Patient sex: F
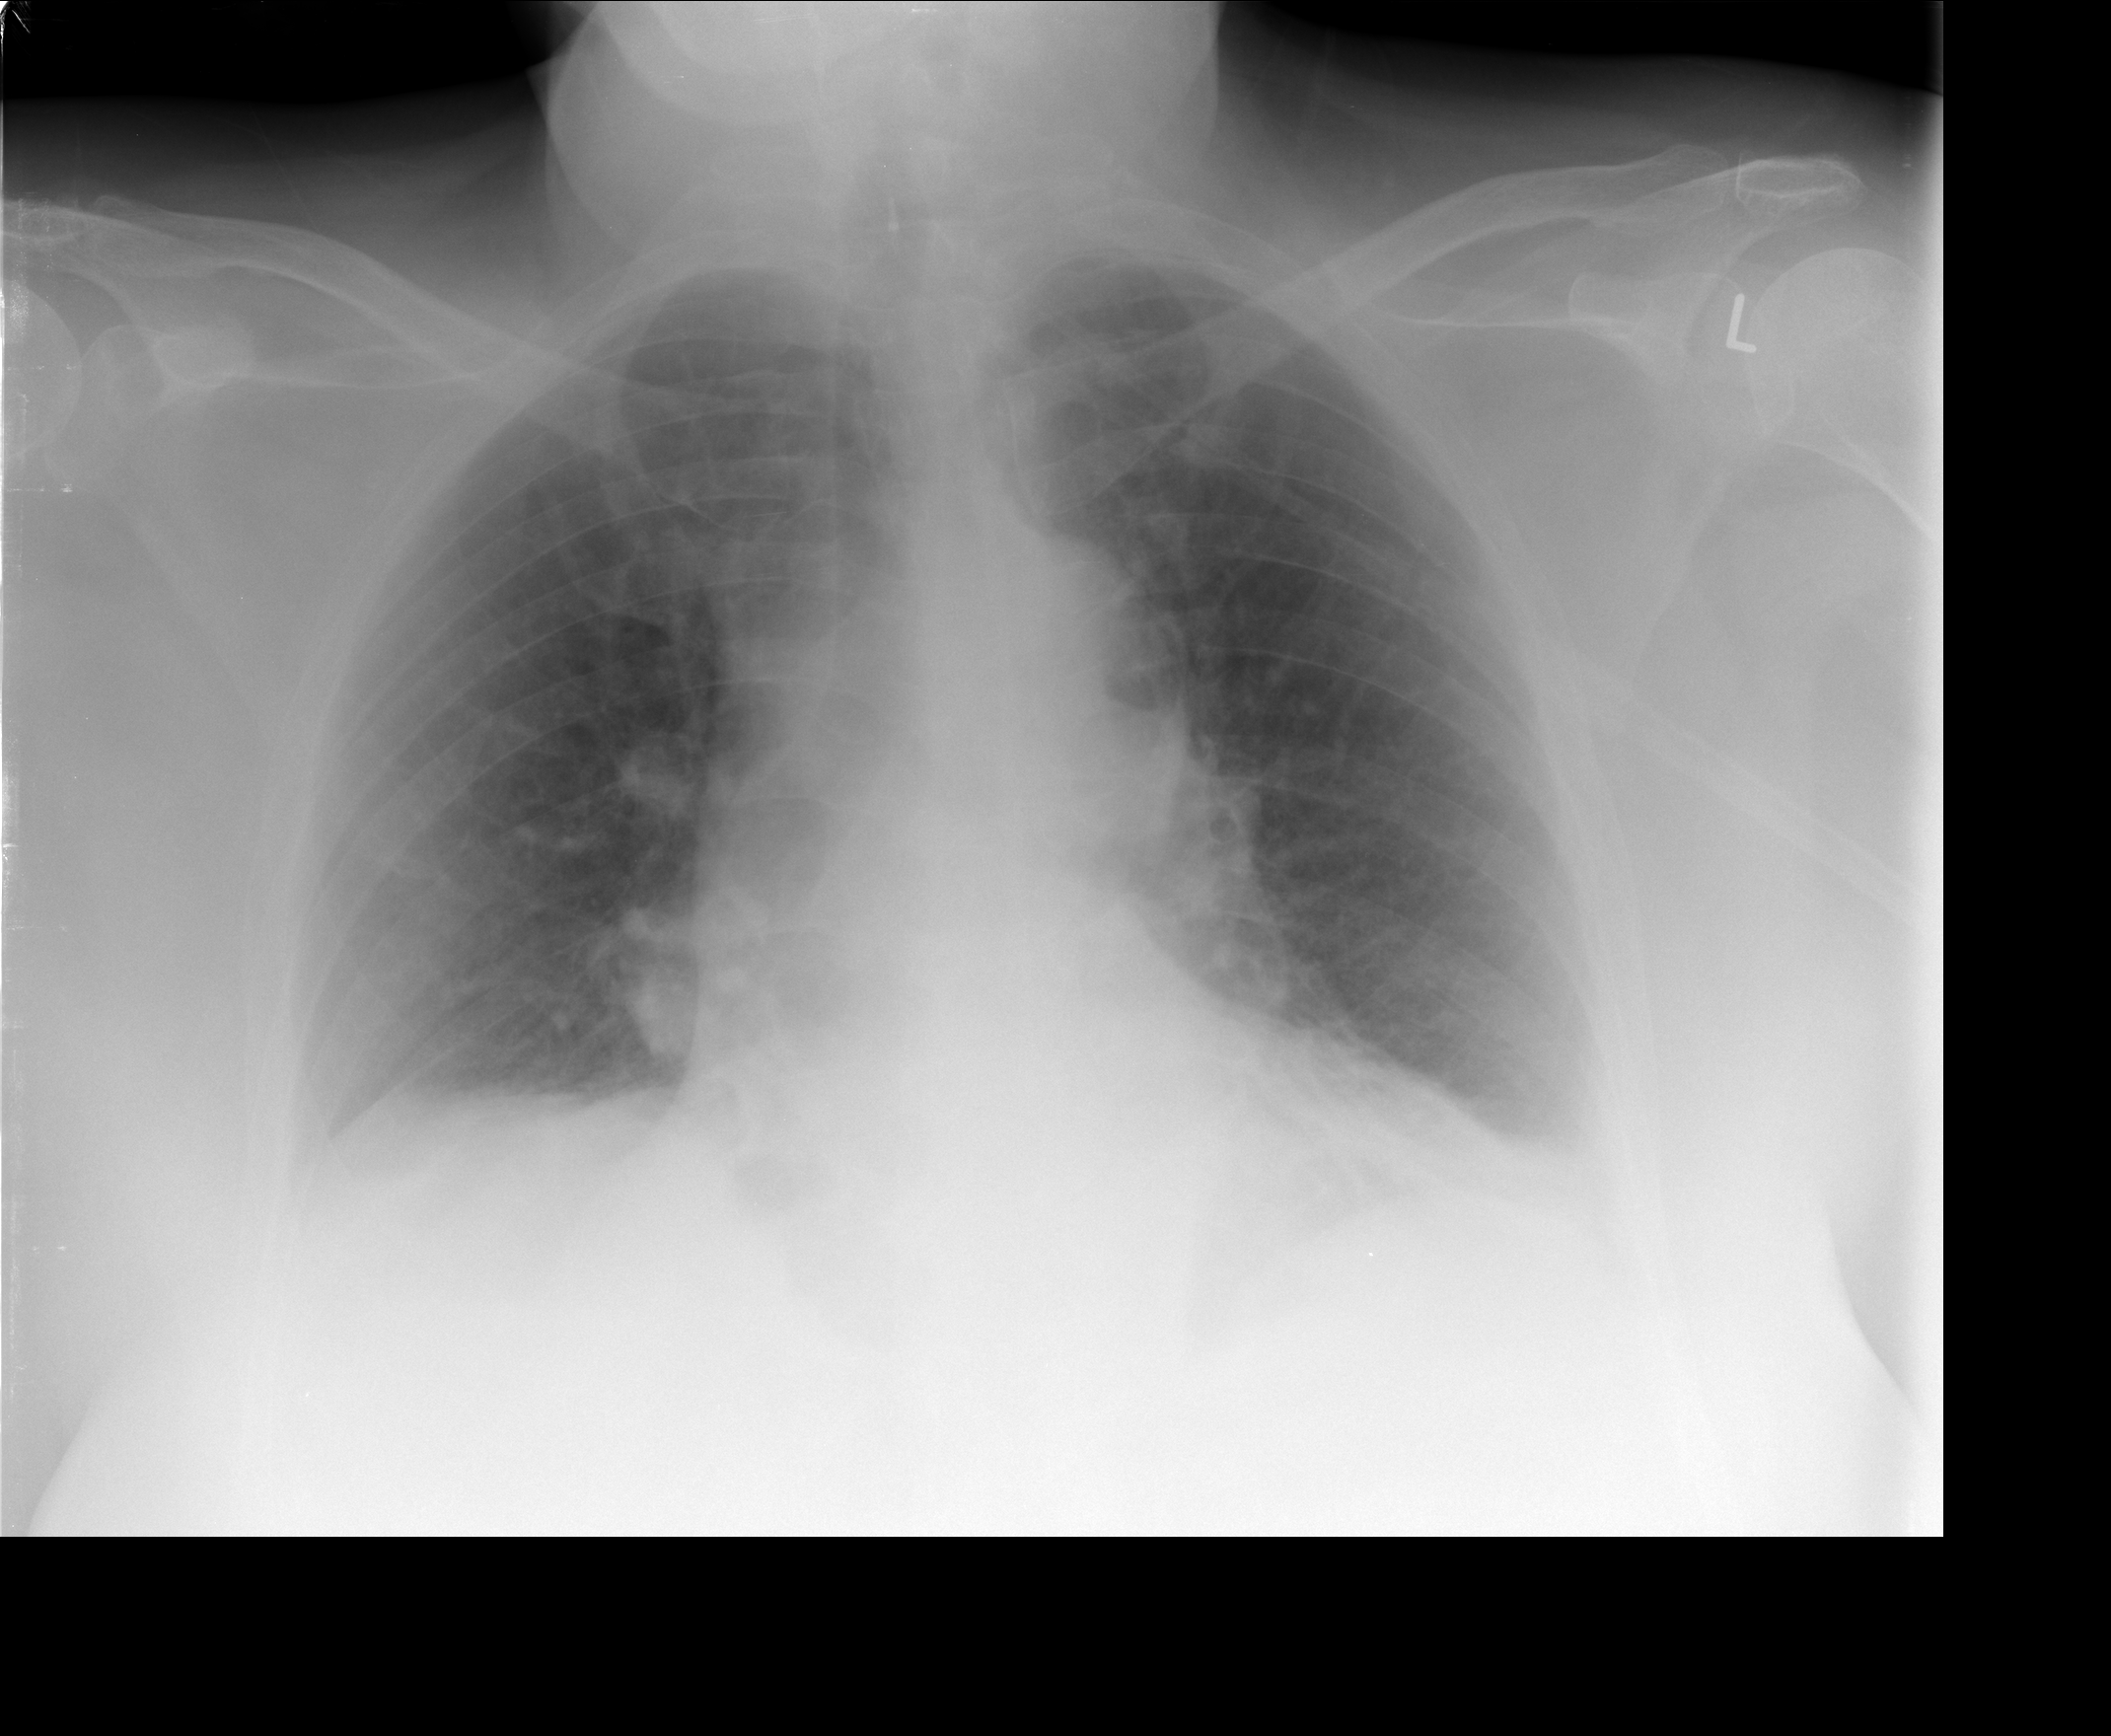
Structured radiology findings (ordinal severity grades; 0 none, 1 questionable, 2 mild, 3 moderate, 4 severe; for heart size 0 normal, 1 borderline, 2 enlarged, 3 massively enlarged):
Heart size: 2
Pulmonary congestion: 2
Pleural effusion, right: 2
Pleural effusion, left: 2
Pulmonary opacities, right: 0
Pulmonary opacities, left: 0
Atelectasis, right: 2
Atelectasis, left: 2